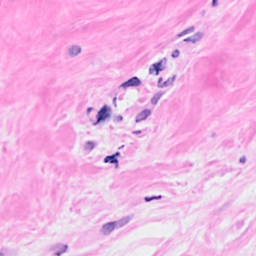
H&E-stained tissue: Breast